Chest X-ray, PA view. Patient: 34 years old, sex M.
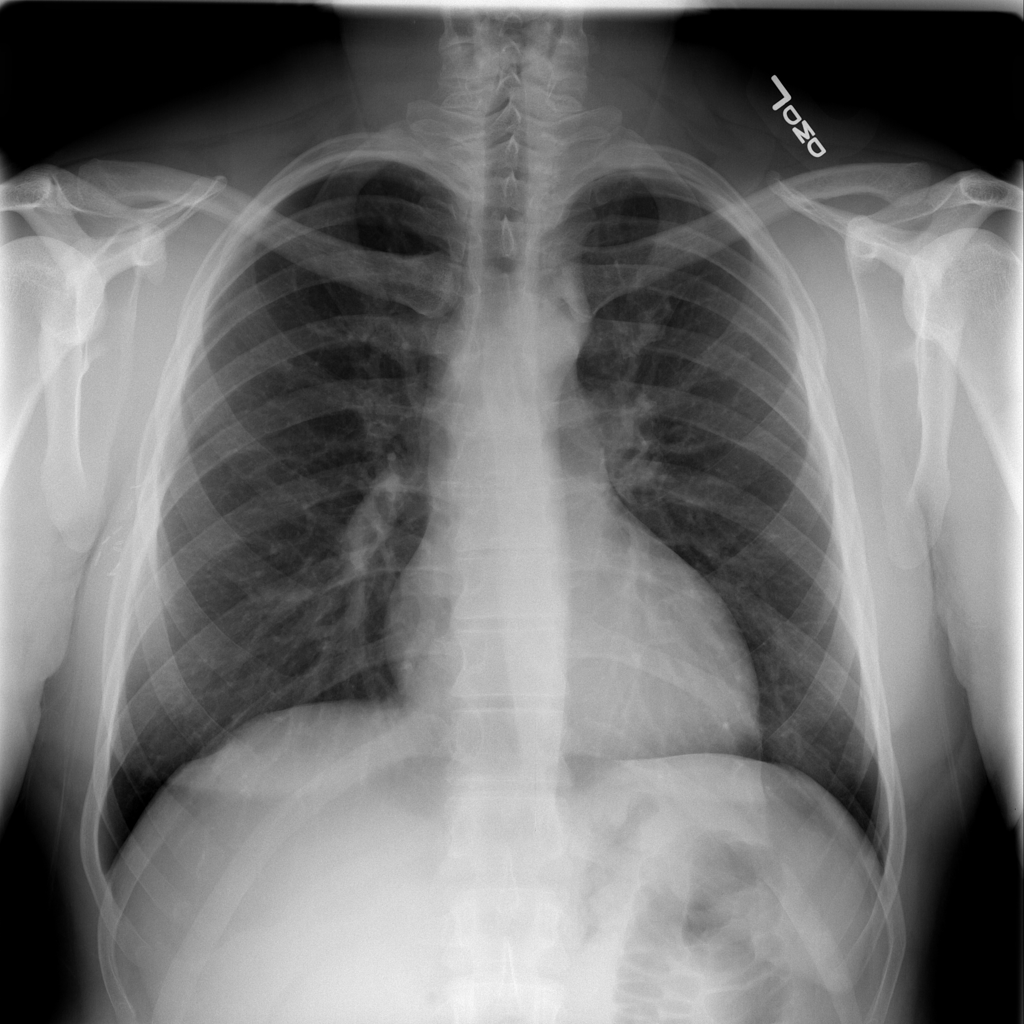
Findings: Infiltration